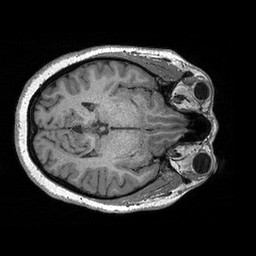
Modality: T1w
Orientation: axial
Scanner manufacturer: siemens
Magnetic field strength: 3 T
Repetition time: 2.3 s
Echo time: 0.00298 s